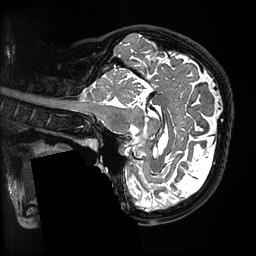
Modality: T2w
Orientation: sagittal
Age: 38
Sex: female
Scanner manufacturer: ge
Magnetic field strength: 3 T
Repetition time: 3.202 s
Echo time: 0.05953 s